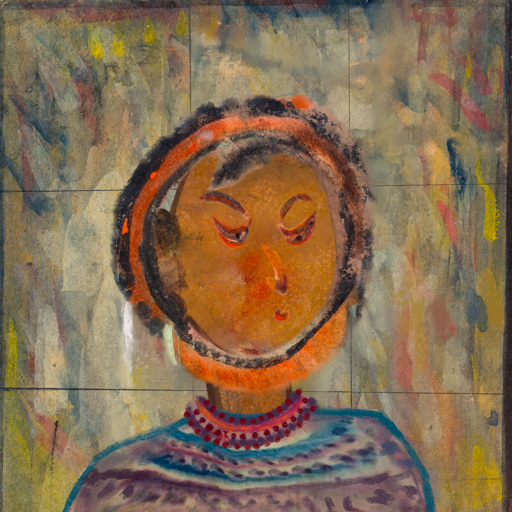
Background: GypsyMother, Head And Neck Side: Pipe, Face Side: Hypocrite, Bust: HillGirl, Hair Side: Childish, Head Accessory: Blank, Second Necklace: Blank, Necklace: Roy_Bahadur, Baby: Blank